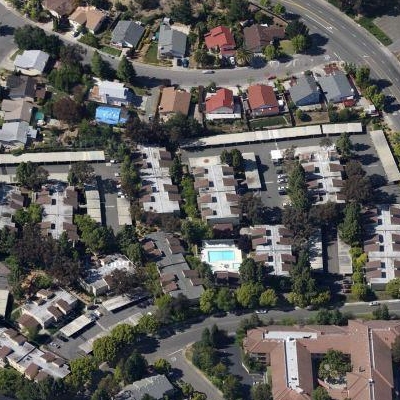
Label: fResident